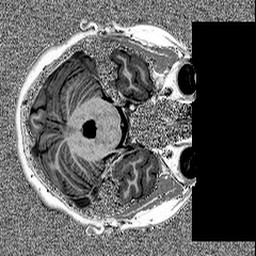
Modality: MP2RAGE
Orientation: axial
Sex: female